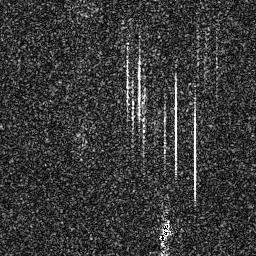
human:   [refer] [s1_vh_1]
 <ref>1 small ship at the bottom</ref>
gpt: <box>[[60, 84, 66, 96, 0]]</box>